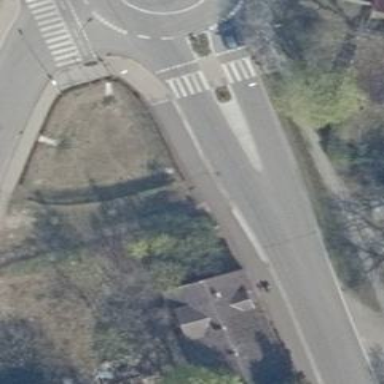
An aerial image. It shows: Traffic calming island.